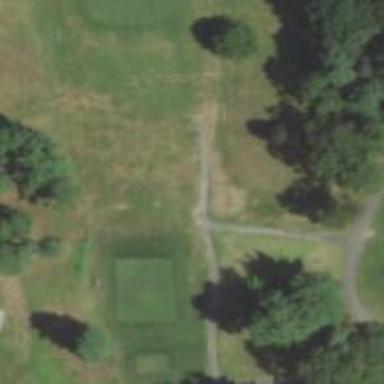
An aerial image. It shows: Path used for both walking and golf.